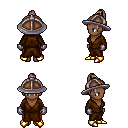
a pixel art fantasy rpg character, female body template, human, dark skin, brown robe, red pants, white blonde short topknot hairstyle, chain helm, metal gloves, gold boots, four views (front, back, left, right), 2x2 character sprite sheet, small pixel art, hard edges, no anti-aliasing